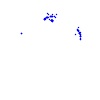
Particle: proton